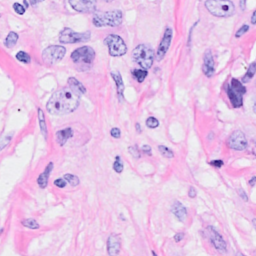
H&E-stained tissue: Breast